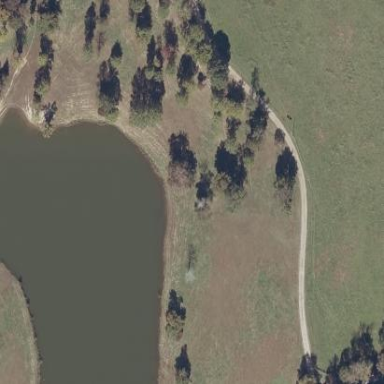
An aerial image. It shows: Pond surrounded by natural water.